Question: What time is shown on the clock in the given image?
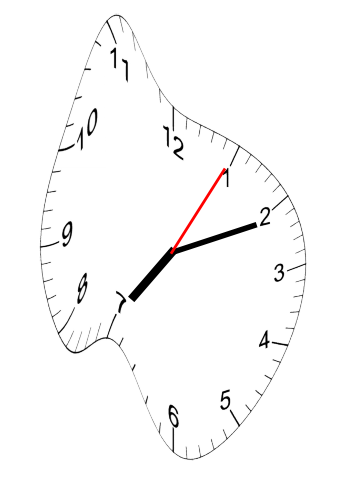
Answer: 07:11:05